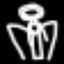
Label: angel